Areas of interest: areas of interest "Industrial Park"
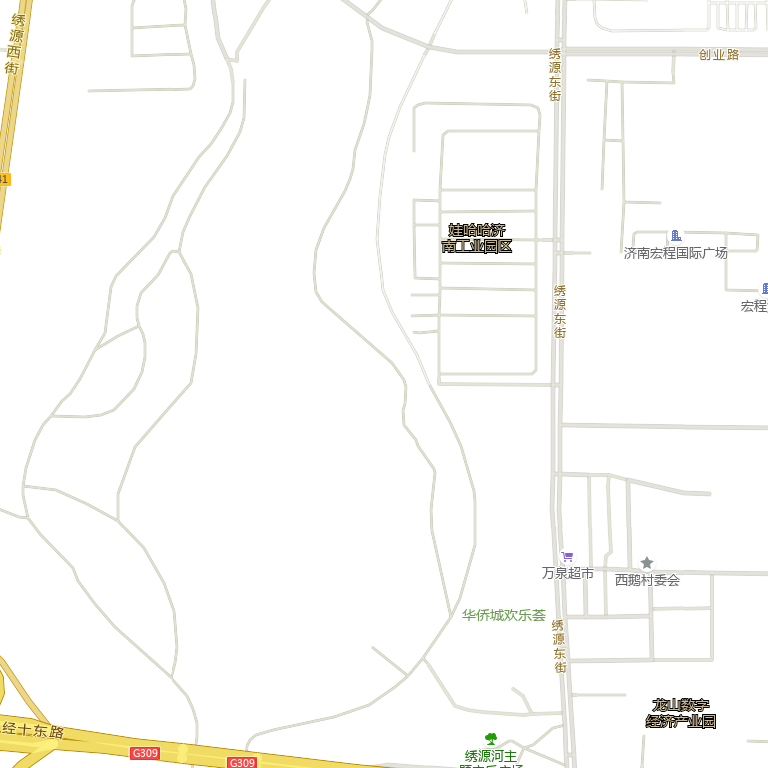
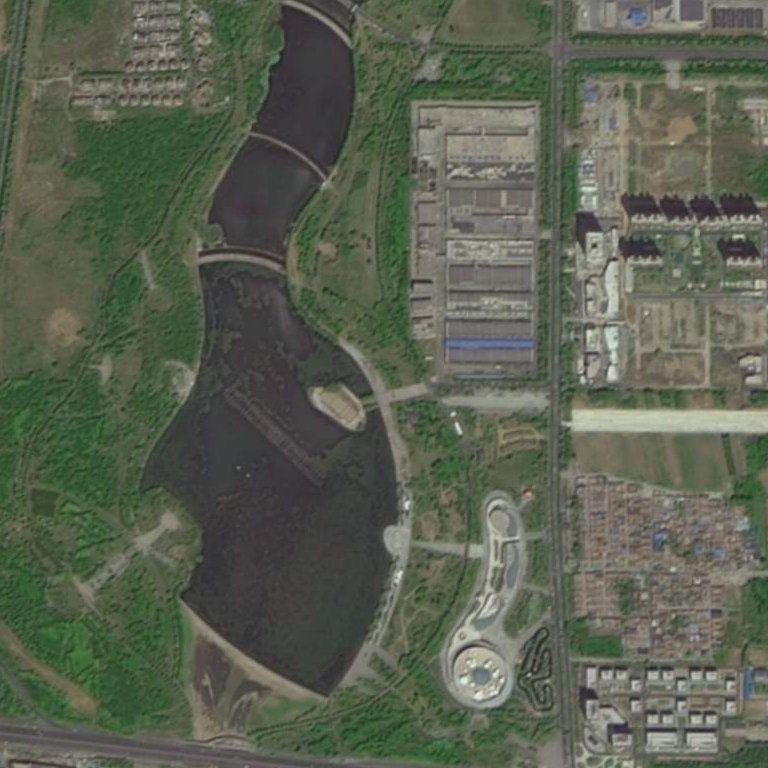